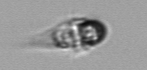
Label: Mesodinium